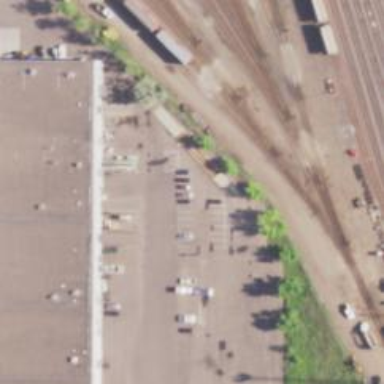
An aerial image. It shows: Railway yard in service.